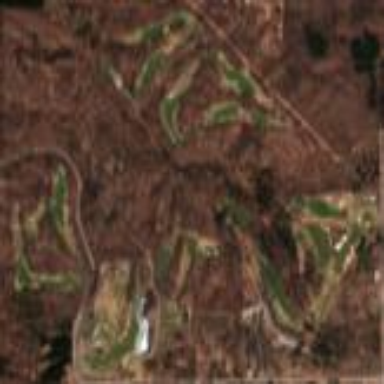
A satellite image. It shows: Golf course.